The image is a wavelet scalogram (time versus scale/frequency) of a rolling-element bearing's vibration signal. Classify the bearing condition as one of: normal, inner_race, outer_race, ball.
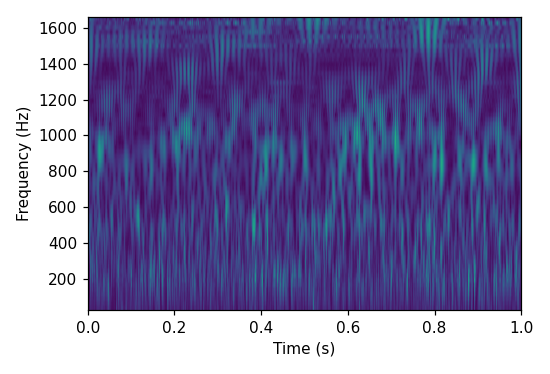
Answer: inner_race